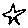
Label: star